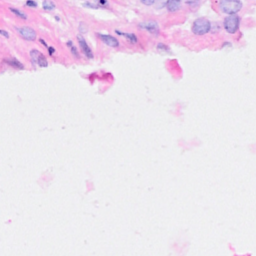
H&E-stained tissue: Breast